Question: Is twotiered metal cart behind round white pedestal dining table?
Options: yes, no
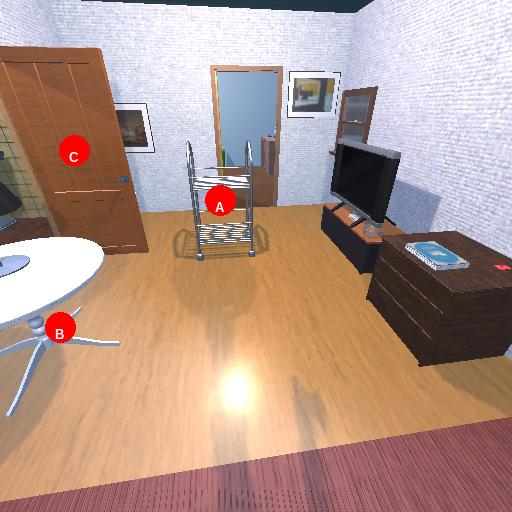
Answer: yes